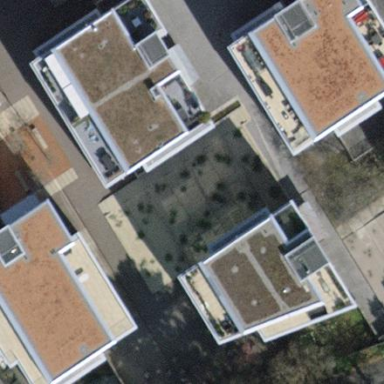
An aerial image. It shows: The building has flat roof oriented across.